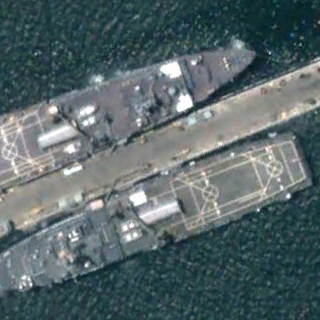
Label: combat